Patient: sex F, age 68
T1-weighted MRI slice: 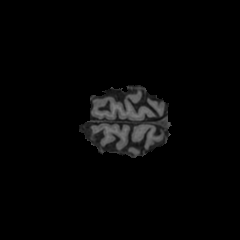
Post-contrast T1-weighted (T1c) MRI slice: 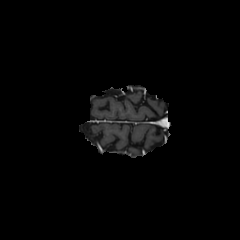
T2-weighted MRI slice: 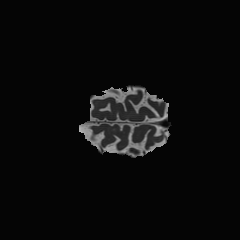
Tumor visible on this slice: no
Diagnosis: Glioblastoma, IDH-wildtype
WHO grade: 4